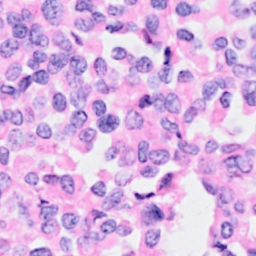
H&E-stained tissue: Breast